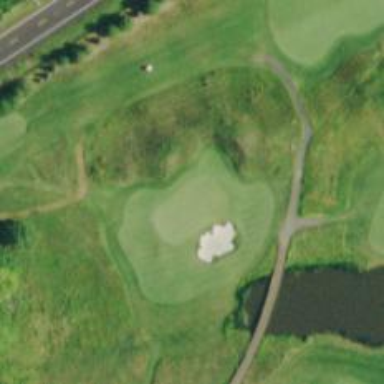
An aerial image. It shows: View of golf hole.